Question: I have a search bar in the navigation title view. And two buttons as the right bar button items. After rotating the device a number of times, the shape of the search icon seems to be squashed and becomes a egg-like shape. See the following image.

Here is a minimum implementation that I can find to reproduce this:
- Create new project from template - Go to the main storyboard and embed in a navigation controller (Editor > Embed In> Navigation Controller)- Replace the following code in 'ViewController.m':'''
@interface ViewController ()
@property (nonatomic, strong) UISearchBar *searchBar;
@property (nonatomic, strong) UIBarButtonItem* addButton;
@property (nonatomic, strong) UIBarButtonItem* editButton;
@end
@implementation ViewController
- (void)viewDidLoad {
[super viewDidLoad];
// Add a search bar
_searchBar = [[UISearchBar alloc] init];
_searchBar.placeholder = @"Search";
self.navigationItem.titleView = _searchBar;
// Add two buttons
_addButton = [[UIBarButtonItem alloc] initWithBarButtonSystemItem:UIBarButtonSystemItemAdd target:self action:nil];
_editButton = [[UIBarButtonItem alloc] initWithTitle:@"Edit" style:UIBarButtonItemStylePlain target:nil action:nil];
self.navigationItem.rightBarButtonItems = @[_editButton, _addButton];
}
@end
'''
-
Additional notes:
- - 'UISearchBar'
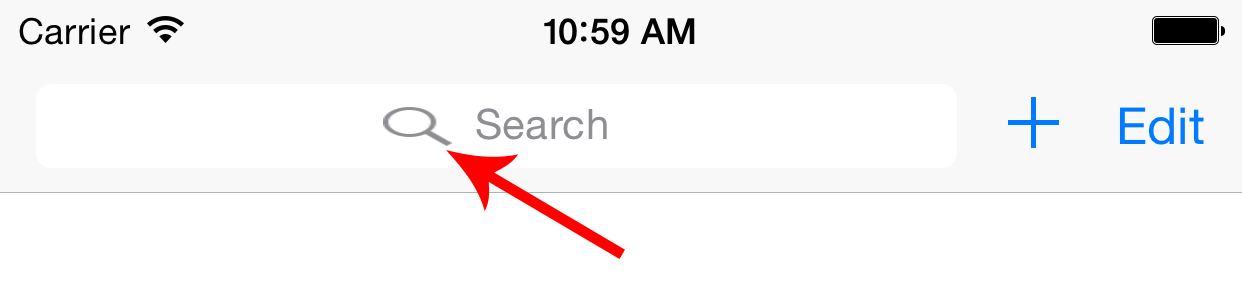
Answer: I have submitted bug report to Apple for this one and will keep you guys updated.
The bug seems to be related to the size of the buttons the size of placeholder string. Some work around that for us so far:
- -